高一 · 算术
一水池有 2 个进水口, 1 个出水口, 两个进水口的进水速度如图甲、乙所示, 出水口的排水速度如图丙所示, 某天 0 点到 6 点, 该水池的蓄水量如图丁所示.

丙

给出以下 3 个论断: (1) 0 点到 3 点只进水不出水; (2) 3 点到 4 点不进水只出水; (3) 4 点到 6 点不进水不出水. 其中一定正确的论断序号是 \$ \qquad \$ .
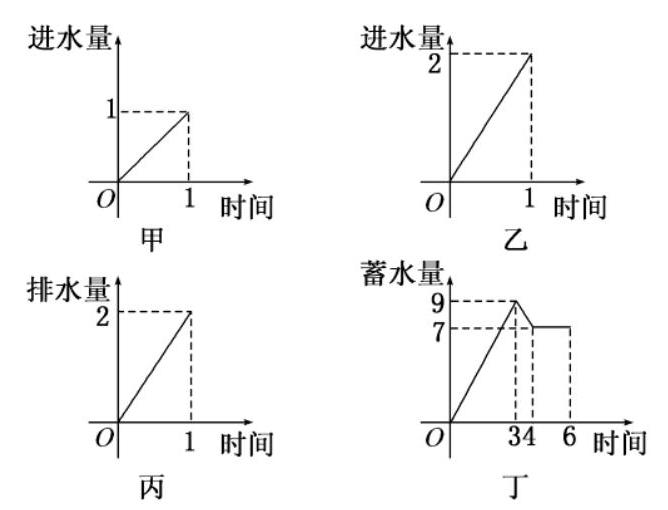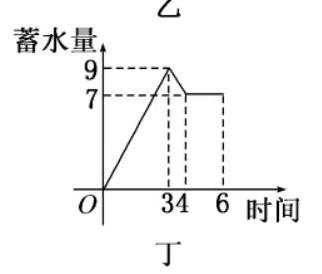
答案: (1)(2)
解析: 从 0 点到 3 点, 两个进水口的进水量为 9, 故(1)正确; 由排水速度知(2)正确; 4 点到 6 点可以是不进水, 不出水, 也可以是开一个进水口(速度快的)、一个排水口, 故(3)不正确.